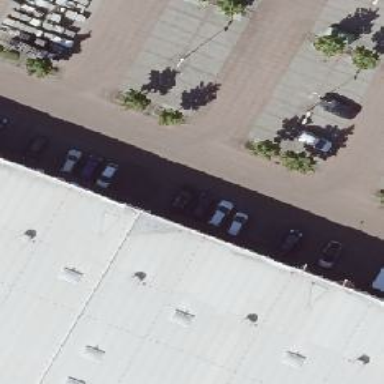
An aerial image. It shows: Parking aisle designated as service road.